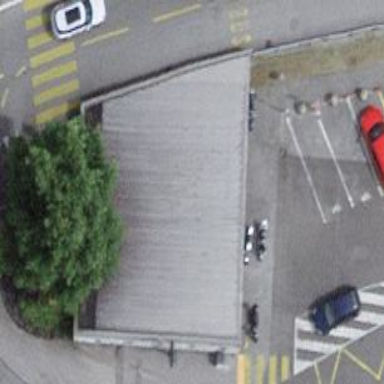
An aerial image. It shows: Bicycle parking area.